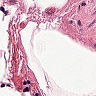
Metastatic tissue present: no